Question: What is the best solution for getting the middle point of an ArcSegment in a path and label it in WPF?

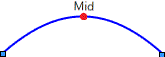
Answer: This should work:
'''
//the given arc (or any other segments)
var arc = new ArcSegment(
point: new Point(200, 100),
size: new Size(100, 50),
rotationAngle: 90,
isLargeArc: true,
sweepDirection: SweepDirection.Counterclockwise,
isStroked: true);
//compose one or more segments into a collection
var pathcoll = new PathSegmentCollection();
pathcoll.Add(arc);
//create a figure based on the set of segments
var figure = new PathFigure();
figure.Segments = pathcoll;
//compose a collection of figures
var figcoll = new PathFigureCollection();
figcoll.Add(figure);
//create a path-geometry using the figures collection
var geom = new PathGeometry(figcoll);
double fraction = 0.5; //the relative point of the curve
Point pt; //the absolute point of the curve
Point tg; //the tangent point of the curve
geom.GetPointAtFractionLength(
fraction,
out pt,
out tg);
'''
Hope it helps.
Cheers